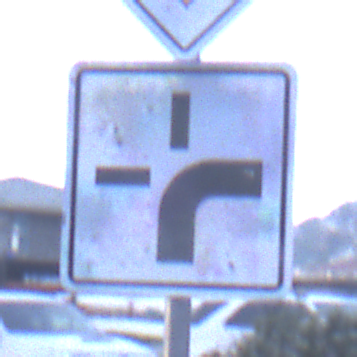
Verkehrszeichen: VerlaufVorfahrtsstrasse3
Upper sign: Vorfahrtsstrasse
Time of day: SunriseSunset
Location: Outdoor (Urban)
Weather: Overcast
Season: NotSpecified
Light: Natural